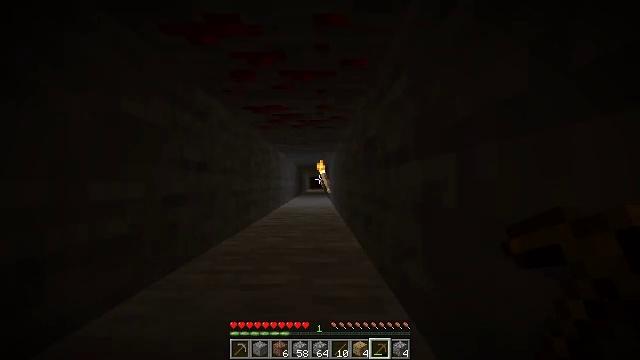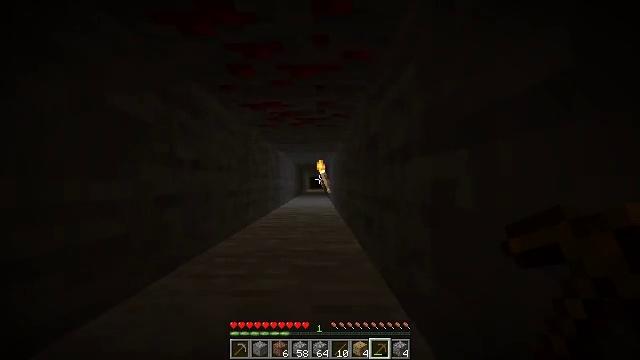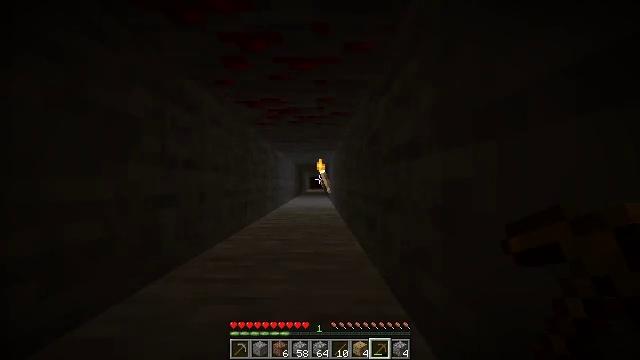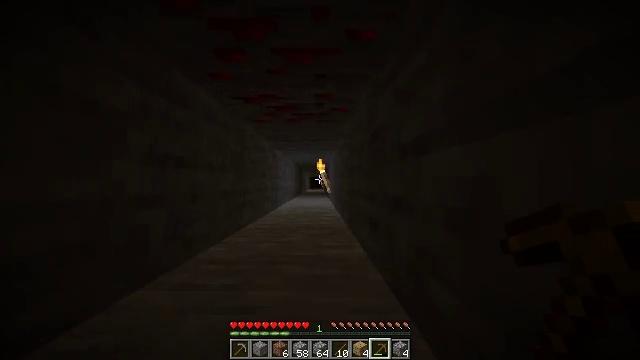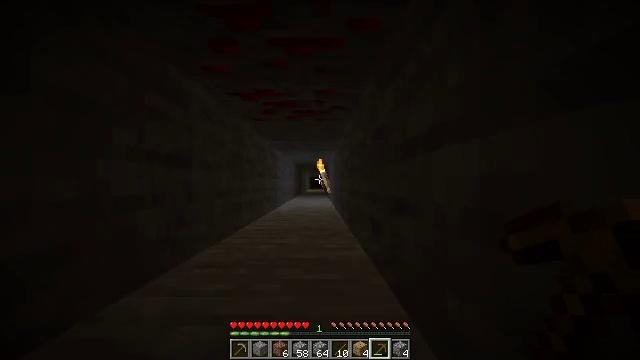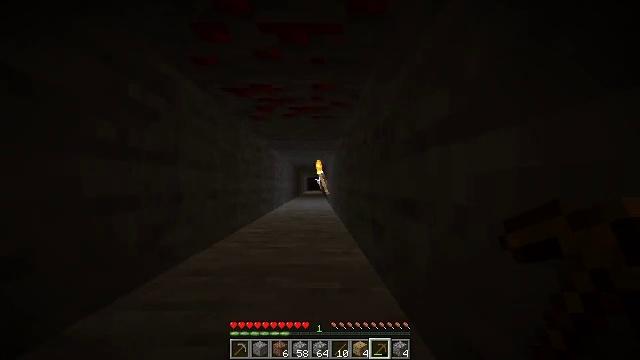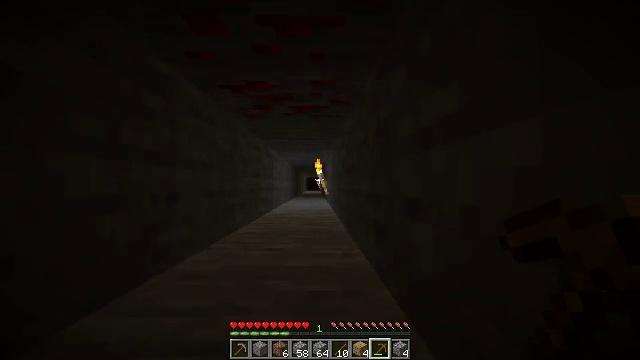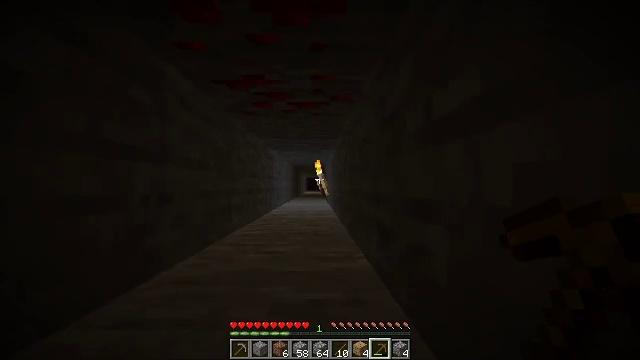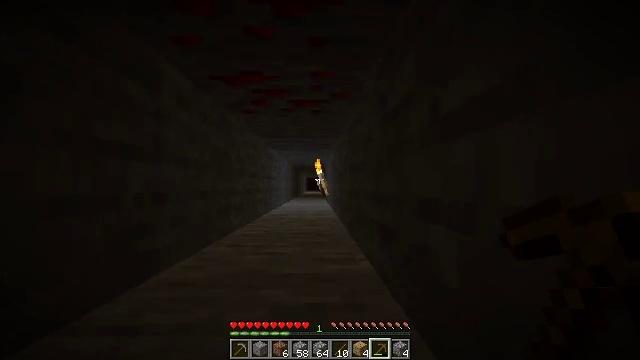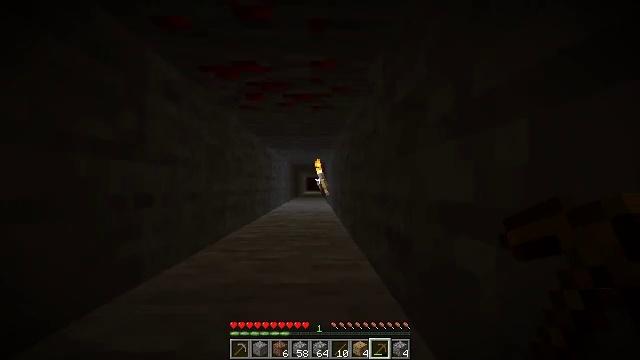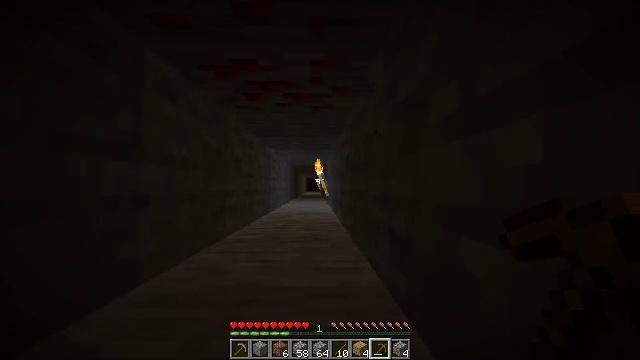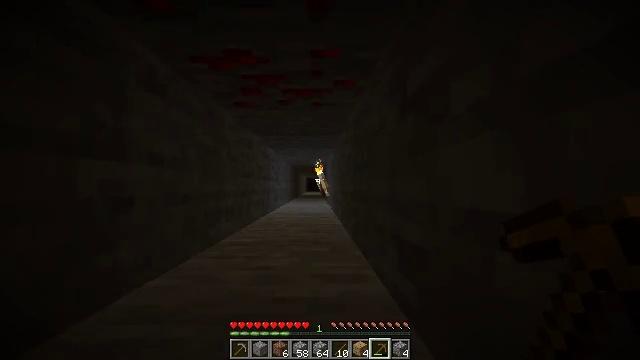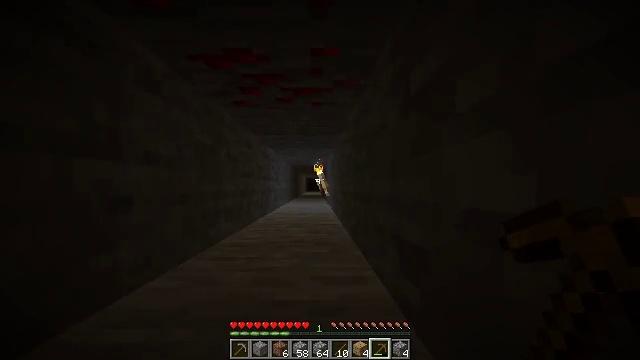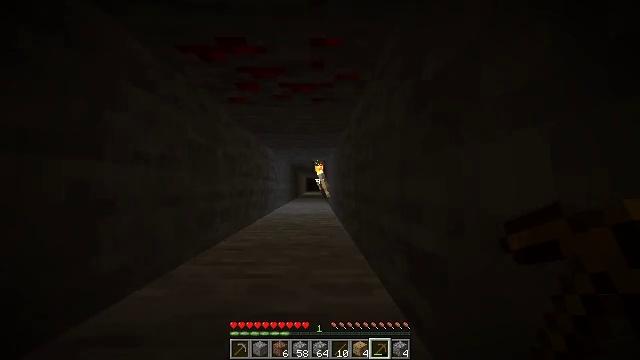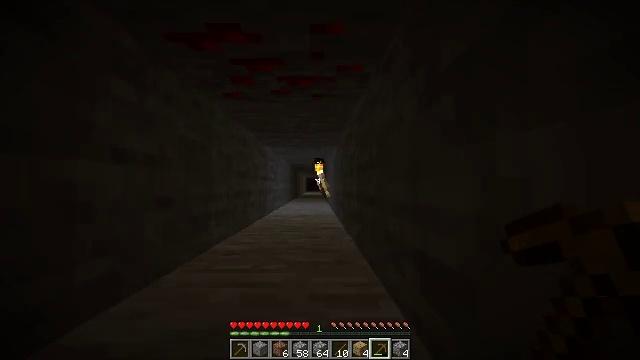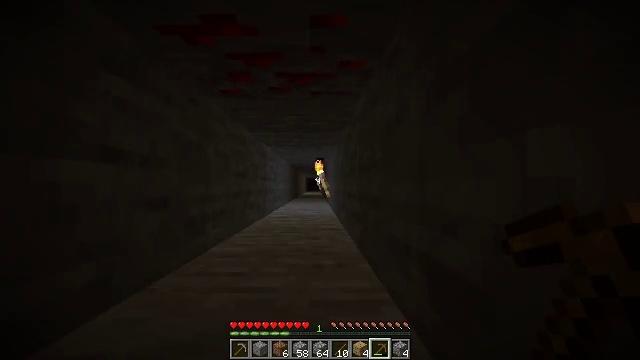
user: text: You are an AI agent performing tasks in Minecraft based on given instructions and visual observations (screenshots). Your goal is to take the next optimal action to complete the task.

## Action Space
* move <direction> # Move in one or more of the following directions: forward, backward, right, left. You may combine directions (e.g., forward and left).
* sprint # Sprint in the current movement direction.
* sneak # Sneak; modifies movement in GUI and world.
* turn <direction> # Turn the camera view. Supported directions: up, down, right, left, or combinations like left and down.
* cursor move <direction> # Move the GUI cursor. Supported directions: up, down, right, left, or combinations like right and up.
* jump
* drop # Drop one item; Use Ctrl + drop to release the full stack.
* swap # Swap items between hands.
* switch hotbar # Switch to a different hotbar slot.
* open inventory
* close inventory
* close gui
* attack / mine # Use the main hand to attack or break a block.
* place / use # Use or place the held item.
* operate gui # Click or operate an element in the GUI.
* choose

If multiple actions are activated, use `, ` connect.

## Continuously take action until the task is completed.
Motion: motion action
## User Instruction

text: Mine the wall torch to remove it.
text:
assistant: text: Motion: move forward
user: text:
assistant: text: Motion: move forward
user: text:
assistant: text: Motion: move forward
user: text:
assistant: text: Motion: move forward
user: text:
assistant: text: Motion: move forward
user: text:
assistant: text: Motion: move forward
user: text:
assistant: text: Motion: move forward
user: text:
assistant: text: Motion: move forward
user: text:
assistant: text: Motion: move forward
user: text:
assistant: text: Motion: move forward
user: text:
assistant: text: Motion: move forward
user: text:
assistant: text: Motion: move forward
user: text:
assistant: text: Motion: move forward
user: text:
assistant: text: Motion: move forward
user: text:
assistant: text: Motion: move forward
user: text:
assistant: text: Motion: move forward
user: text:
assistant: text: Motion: move forward
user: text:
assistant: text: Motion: move forward
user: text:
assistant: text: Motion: move forward
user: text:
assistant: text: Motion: move forward
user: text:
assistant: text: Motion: move forward
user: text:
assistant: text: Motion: move forward
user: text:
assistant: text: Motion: move forward
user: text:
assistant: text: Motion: move forward
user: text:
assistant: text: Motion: move forward
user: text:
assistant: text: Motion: move forward
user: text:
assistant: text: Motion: move forward
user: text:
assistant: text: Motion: move forward
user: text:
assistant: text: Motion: move forward
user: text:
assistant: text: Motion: move forward